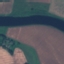
Land use / land cover class: River